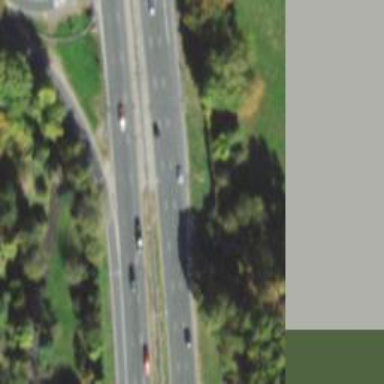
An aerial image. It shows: Motorway junction.